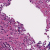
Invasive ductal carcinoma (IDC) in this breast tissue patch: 1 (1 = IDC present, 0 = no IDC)